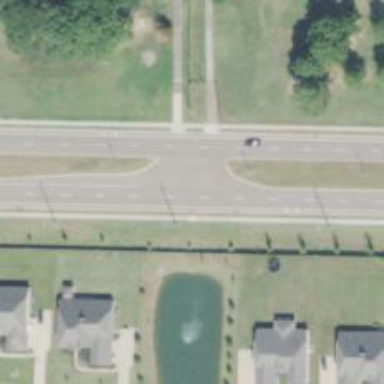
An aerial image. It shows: Secondary dual-carriageway road with asphalt surface.